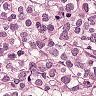
Metastatic tissue present: yes